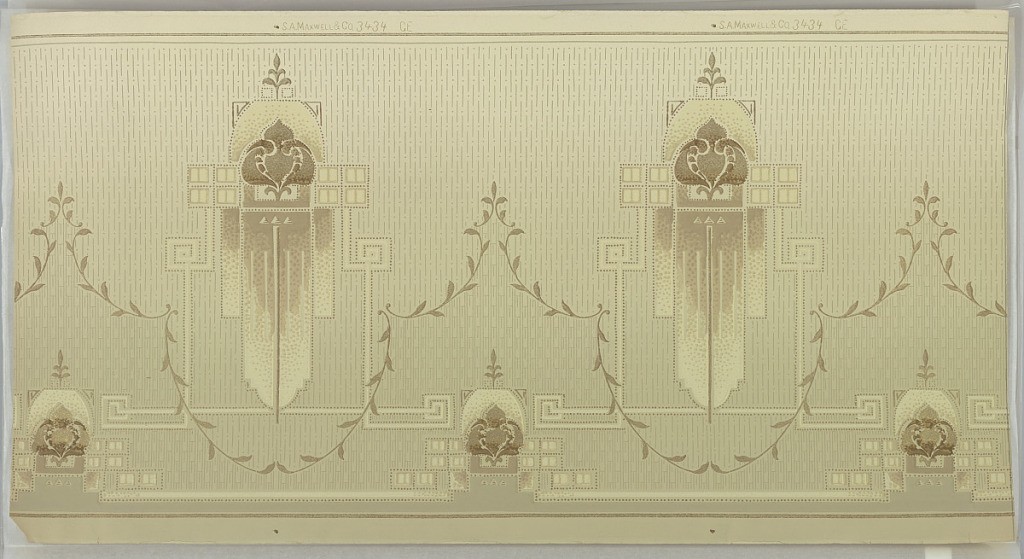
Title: Frieze
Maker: Maxwell & Co., S.A., Chicago, Illinois, USA
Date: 1905–1915
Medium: Machine-printed paper
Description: Stylized floral motif within a geometric ornament. These ornaments are separated by a scrolling laurel vine. A similar motif without the ornament rests on bottom edge. Printed in metallic gold and tan. THe background shades to darker towards bottom of paper.